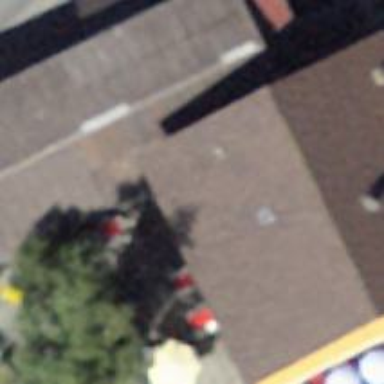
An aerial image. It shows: Restaurant located within hostel building.